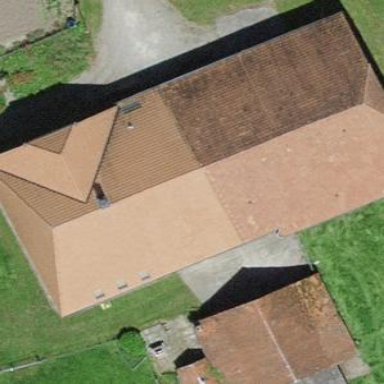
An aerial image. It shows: Farm building.